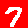
Digit: 7